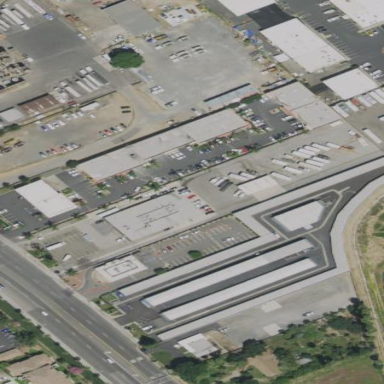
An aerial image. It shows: Warehouse.